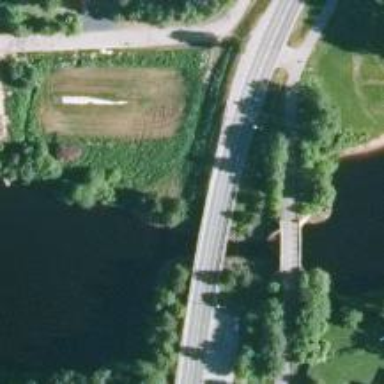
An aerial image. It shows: Historic bridge on secondary road.